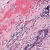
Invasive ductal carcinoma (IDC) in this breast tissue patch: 0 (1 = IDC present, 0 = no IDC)